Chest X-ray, AP view. Patient: 51 years old, sex F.
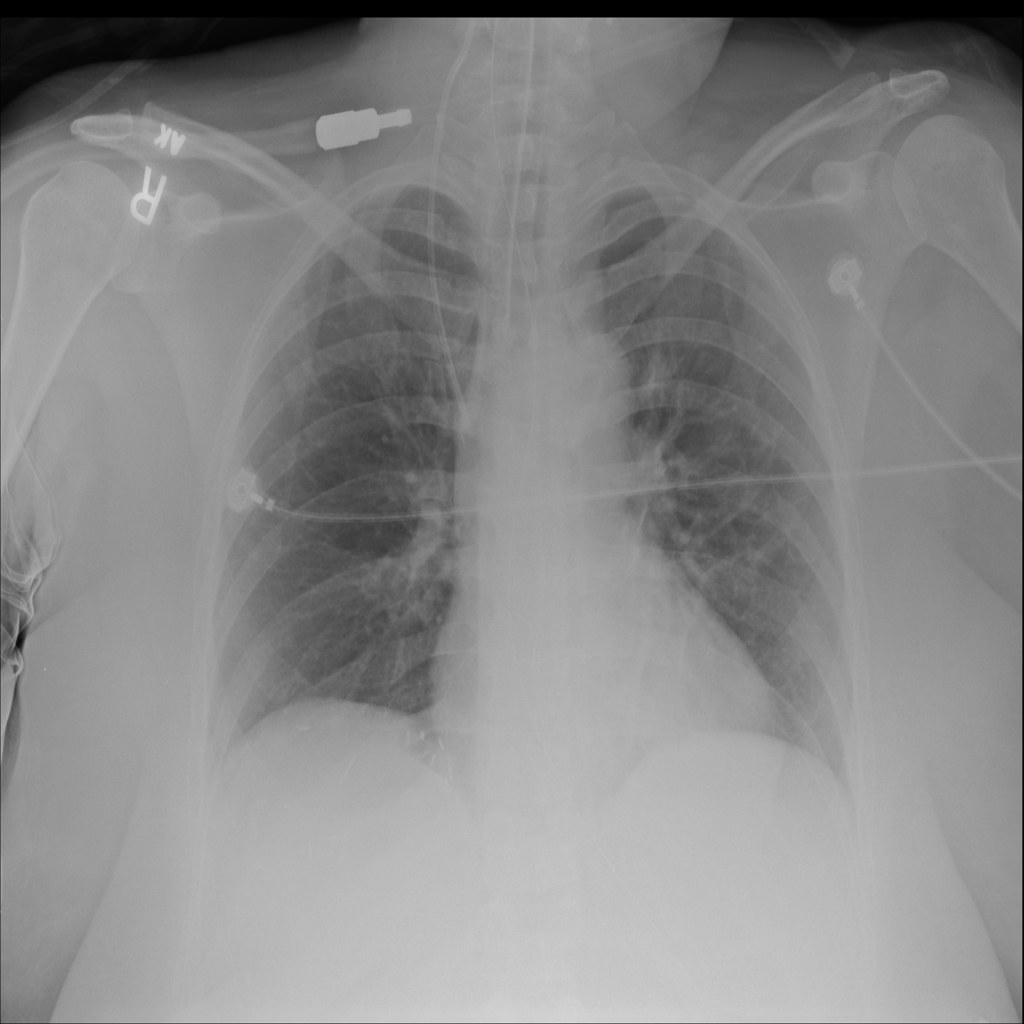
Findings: No Finding